Field crop: maize
Growth stage: 2
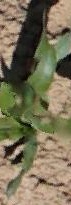
Species: maize